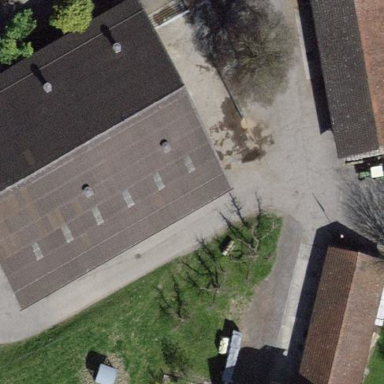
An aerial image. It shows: Farmyard area.